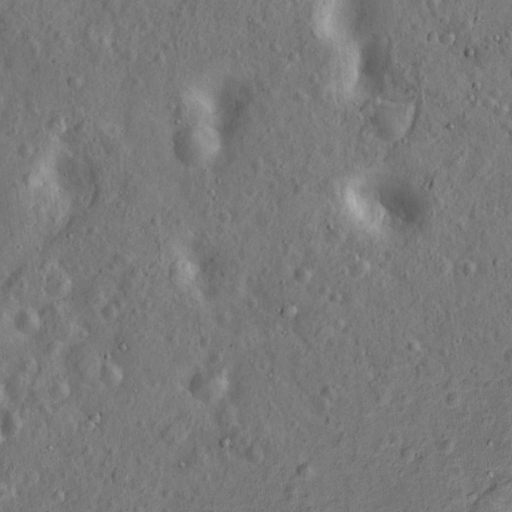
Objects detected: cone, cone, cone